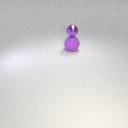
large purple rubber sphere below small purple metal sphere